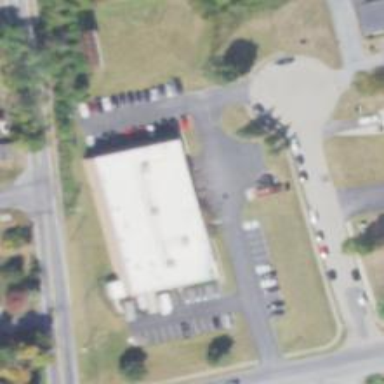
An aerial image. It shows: Hardware shop located inside building.